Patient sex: M
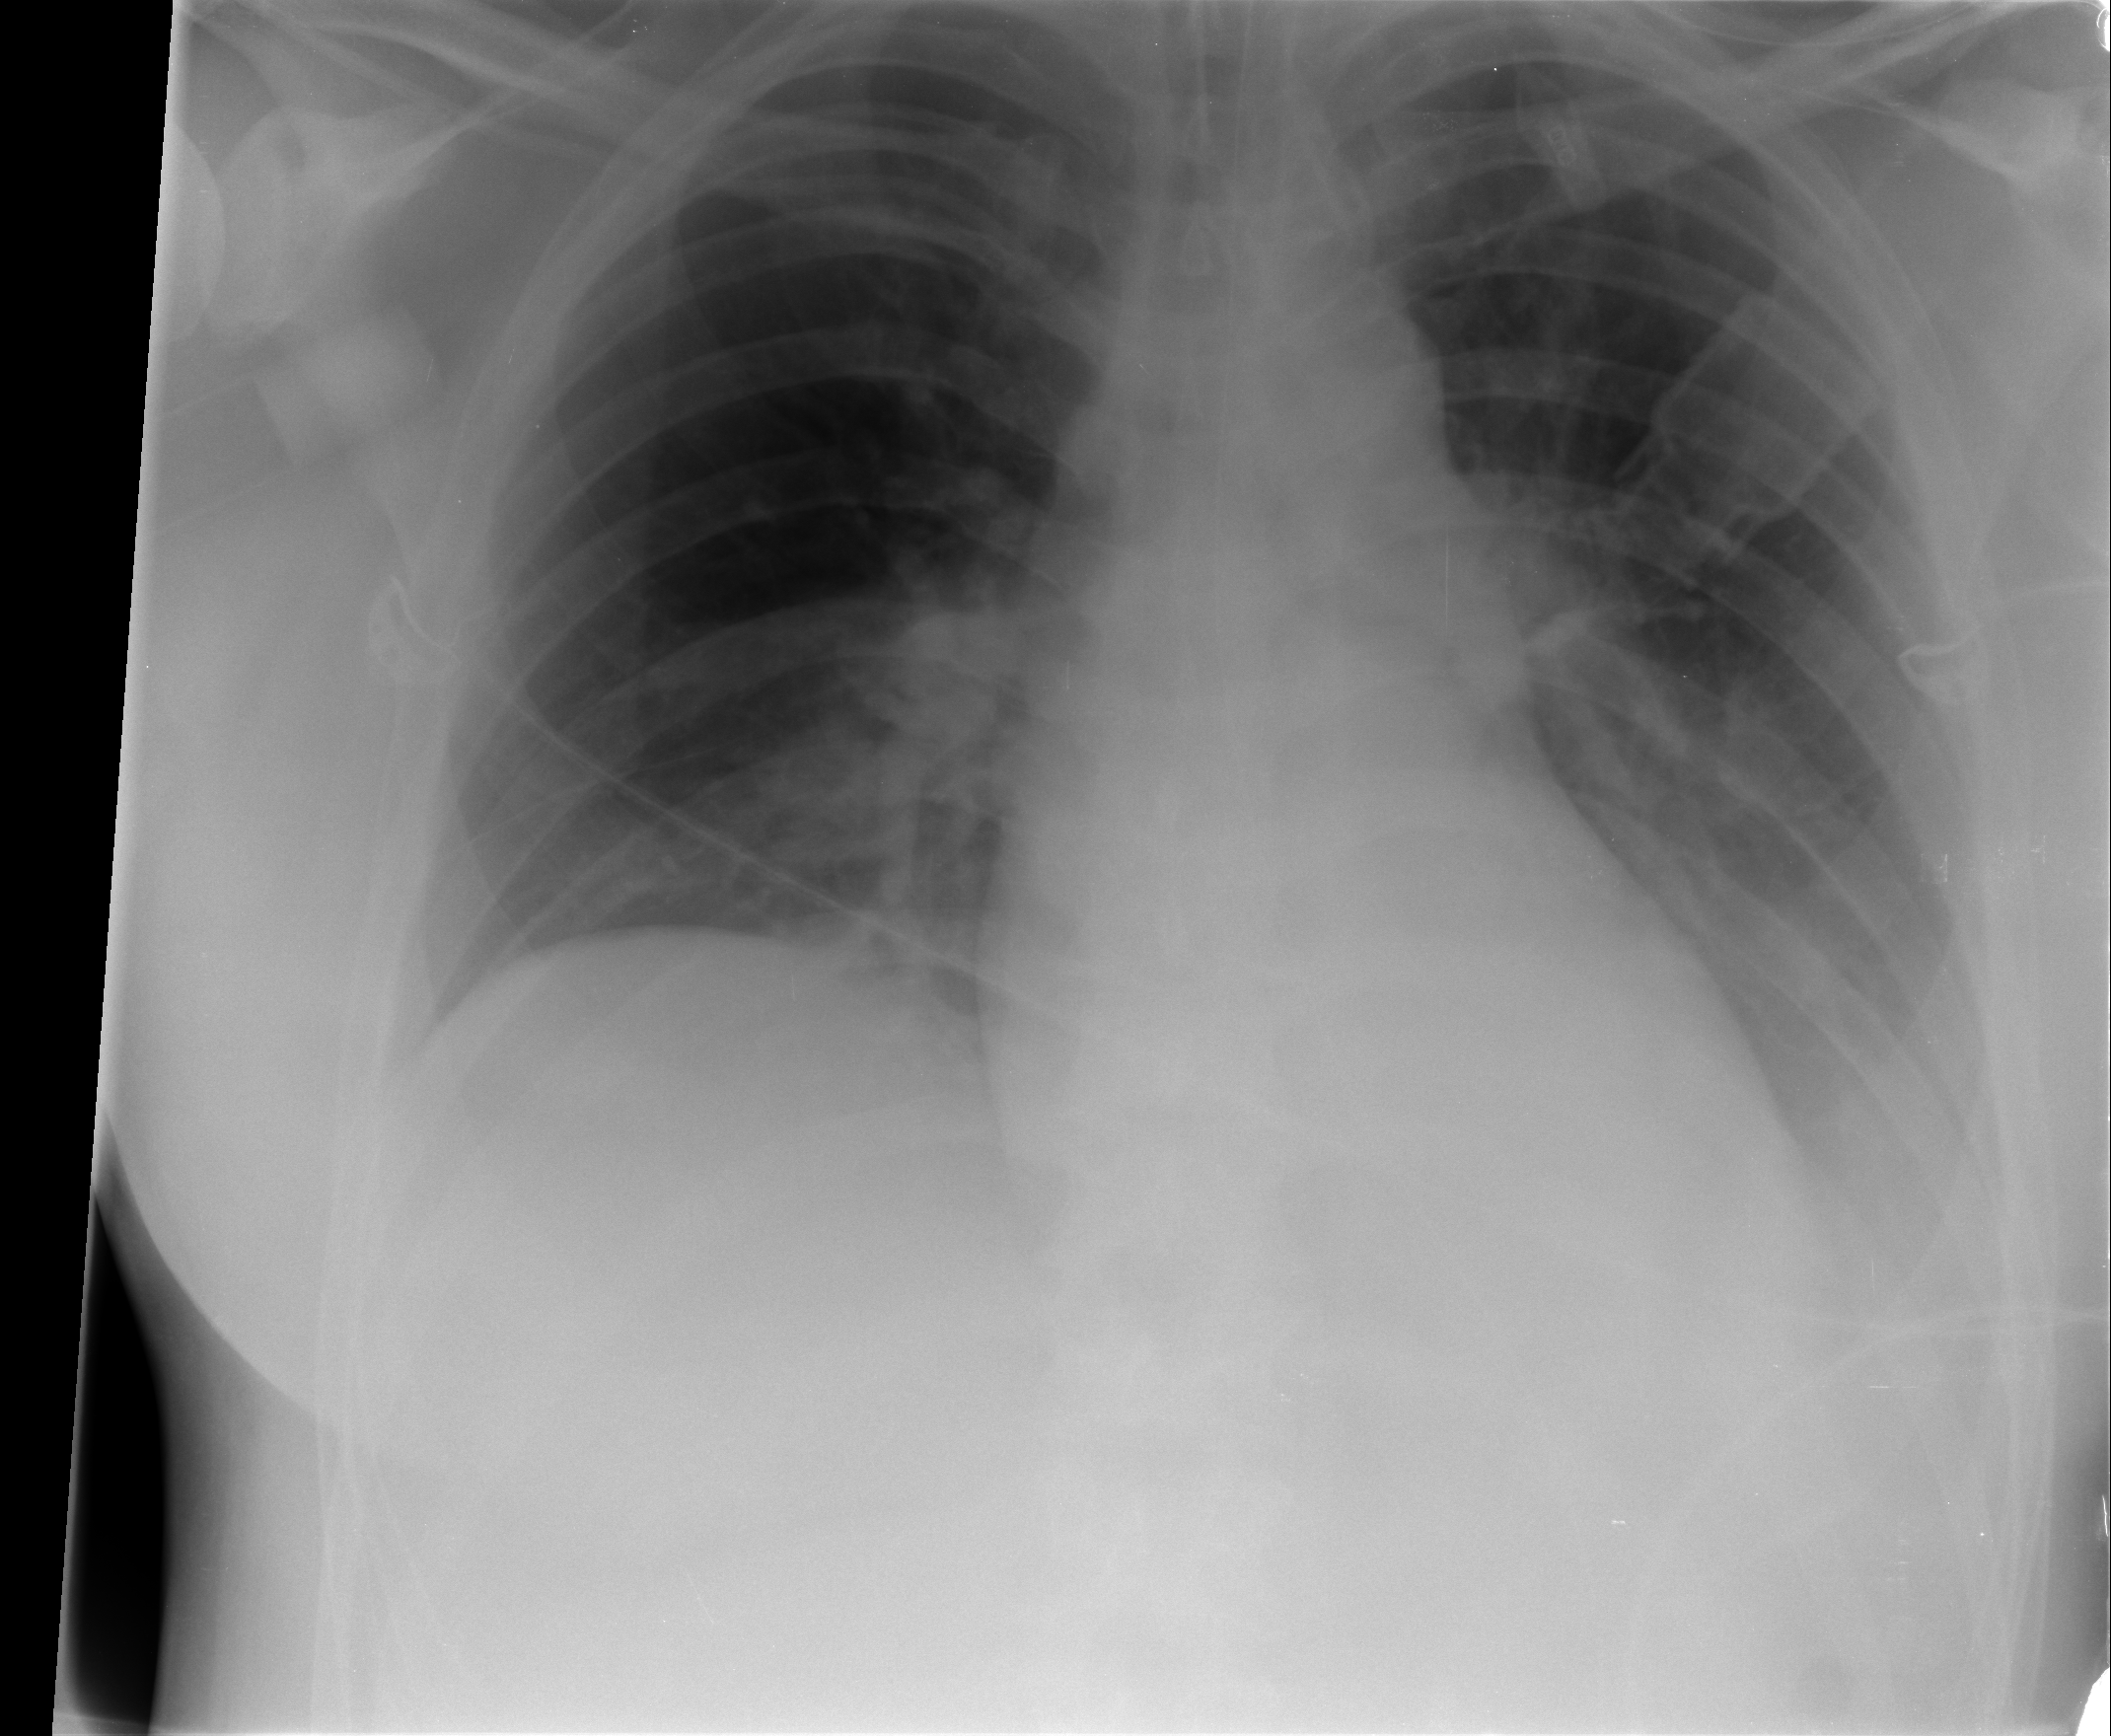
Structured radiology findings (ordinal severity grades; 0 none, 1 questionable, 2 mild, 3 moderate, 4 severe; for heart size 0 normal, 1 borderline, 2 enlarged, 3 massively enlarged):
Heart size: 0
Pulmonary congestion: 1
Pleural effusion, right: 0
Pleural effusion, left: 2
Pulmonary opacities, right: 0
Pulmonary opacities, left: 0
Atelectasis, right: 2
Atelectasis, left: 2